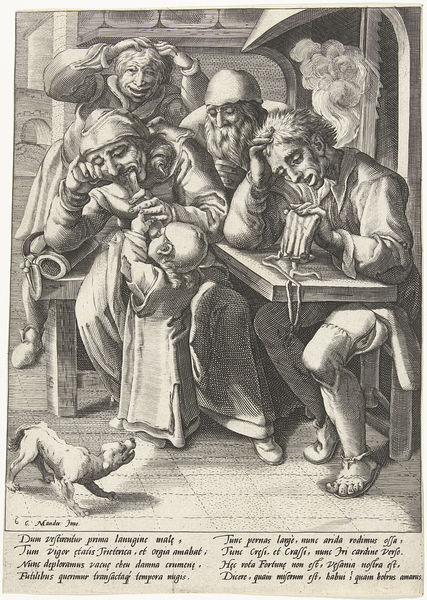
Titel: Als het hammetje op is, dan moet men de kale beenen wegslingeren
Künstler: Hendrick Goltzius
Standort: Amsterdam
Institution: Rijksmuseum
Schlagwörter: mann, weiß, frauen, mädchen, frau, hut, kleid, männer, schwarz, tisch, hund, hunde, alt, betrunken, wirtschaft, alte, schauen, rauch, familie, kind, kinder, krug, hündchen, füße, schrift, grafik, graphik, bank, stube, sandalen, fleisch, becher, lachen, druck, druckgraphik, druckgrafik, schraffur, stich, text, beutel, zunge, gedicht, kupferstich, armut, gucken, verrückt, bellen, humpen, latein, graphk, druc, irre, irr, irrenhaus, verrückte, 1600, kinderfresser, schwcarz